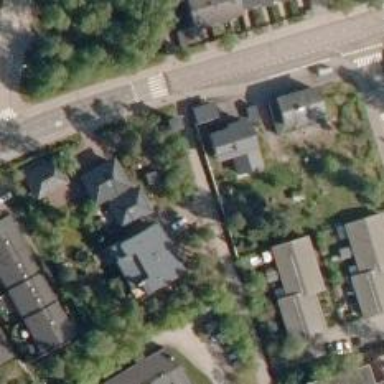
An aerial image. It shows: Charming neighbourhood.